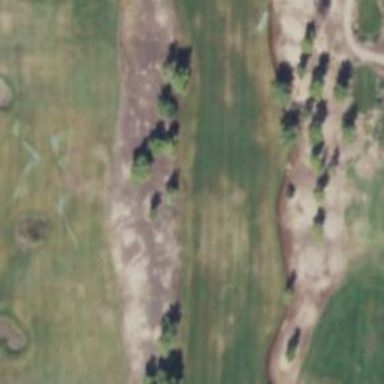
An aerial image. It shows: Golf fairway surrounded by grass.